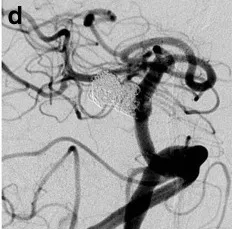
A CTA on admission suggested the recurrence of the aneurysm with fusiform morphology. Right anterior oblique.
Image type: radiology (ct)